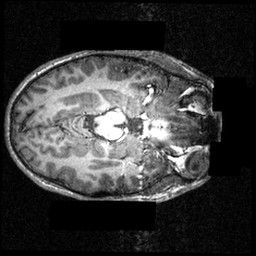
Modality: T1w
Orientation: axial
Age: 16
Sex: male
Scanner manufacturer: siemens
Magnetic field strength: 3.951 T
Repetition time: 1.5 s
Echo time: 0.00335 s